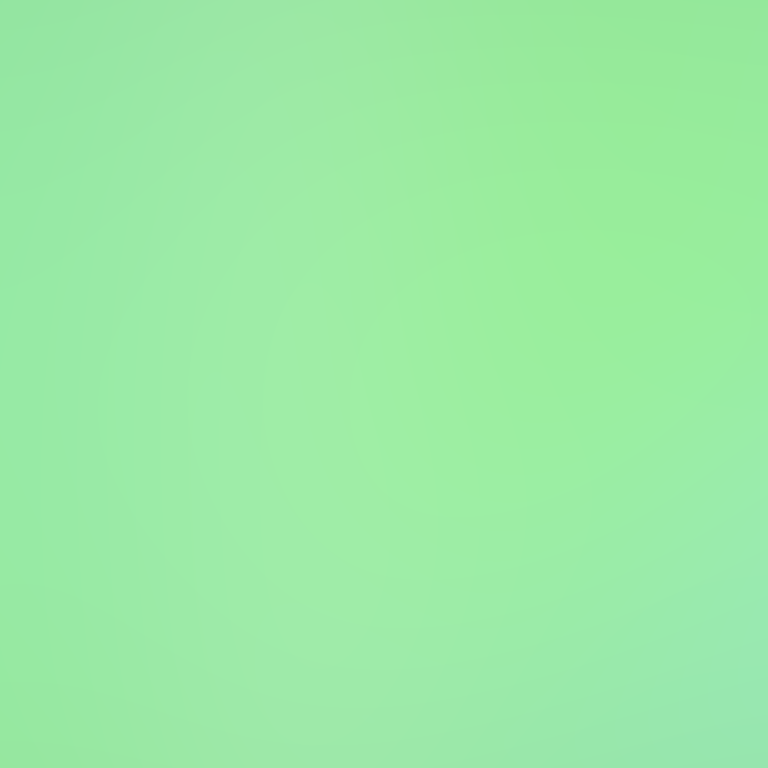
Abstract light effect, smooth gradient from soft green to light teal, calm atmosphere, diffuse light, no room, no furniture, no objects.